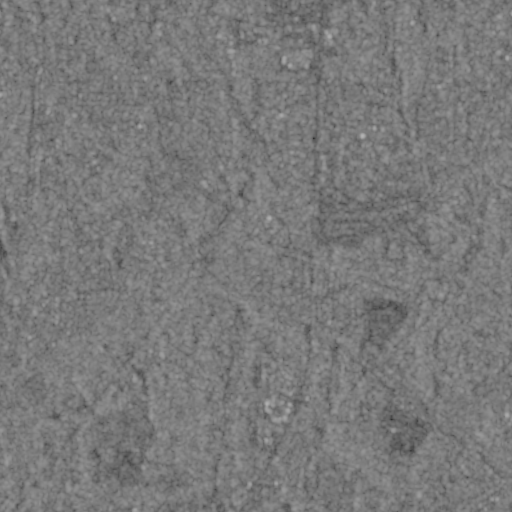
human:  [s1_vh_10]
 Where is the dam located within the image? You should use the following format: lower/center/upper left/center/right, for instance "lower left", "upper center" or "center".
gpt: The dam is located in the left of the image.
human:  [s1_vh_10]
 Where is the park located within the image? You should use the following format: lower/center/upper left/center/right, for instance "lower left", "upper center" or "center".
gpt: The park is located in the center right of the image.
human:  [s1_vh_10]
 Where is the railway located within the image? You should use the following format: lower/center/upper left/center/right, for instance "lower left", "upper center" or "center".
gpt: The railway is located in the lower right of the image.
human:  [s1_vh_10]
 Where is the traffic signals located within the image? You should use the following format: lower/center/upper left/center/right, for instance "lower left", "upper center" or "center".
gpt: The traffic signals is located in the upper left of the image.
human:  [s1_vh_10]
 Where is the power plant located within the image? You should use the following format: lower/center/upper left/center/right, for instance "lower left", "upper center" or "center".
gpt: There is no power plant in the image.

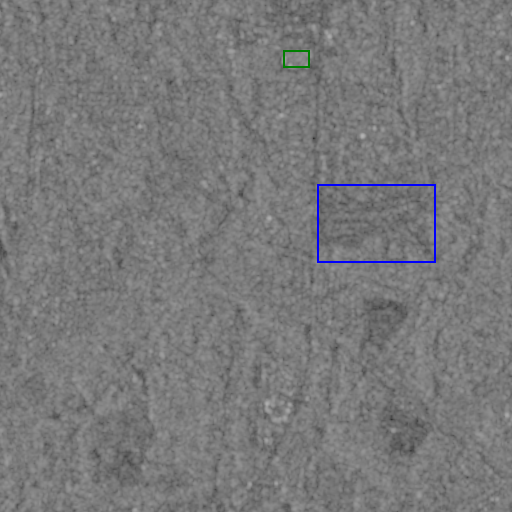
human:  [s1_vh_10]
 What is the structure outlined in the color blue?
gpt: The structure outlined in blue is a park.
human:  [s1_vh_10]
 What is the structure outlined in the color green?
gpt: The structure outlined in green is a building.
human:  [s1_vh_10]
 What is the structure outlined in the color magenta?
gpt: There is no magenta outline.